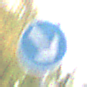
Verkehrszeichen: VorgeschriebeneVorbeifahrtRechts
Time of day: MorningAfternoon
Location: Outdoor (Urban)
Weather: PartlyCloudy
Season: NotSpecified
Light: Natural